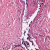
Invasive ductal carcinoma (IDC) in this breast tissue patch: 0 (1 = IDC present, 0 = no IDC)